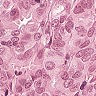
Metastatic tissue present: yes